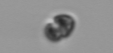
Label: Heterocapsa_rotundata